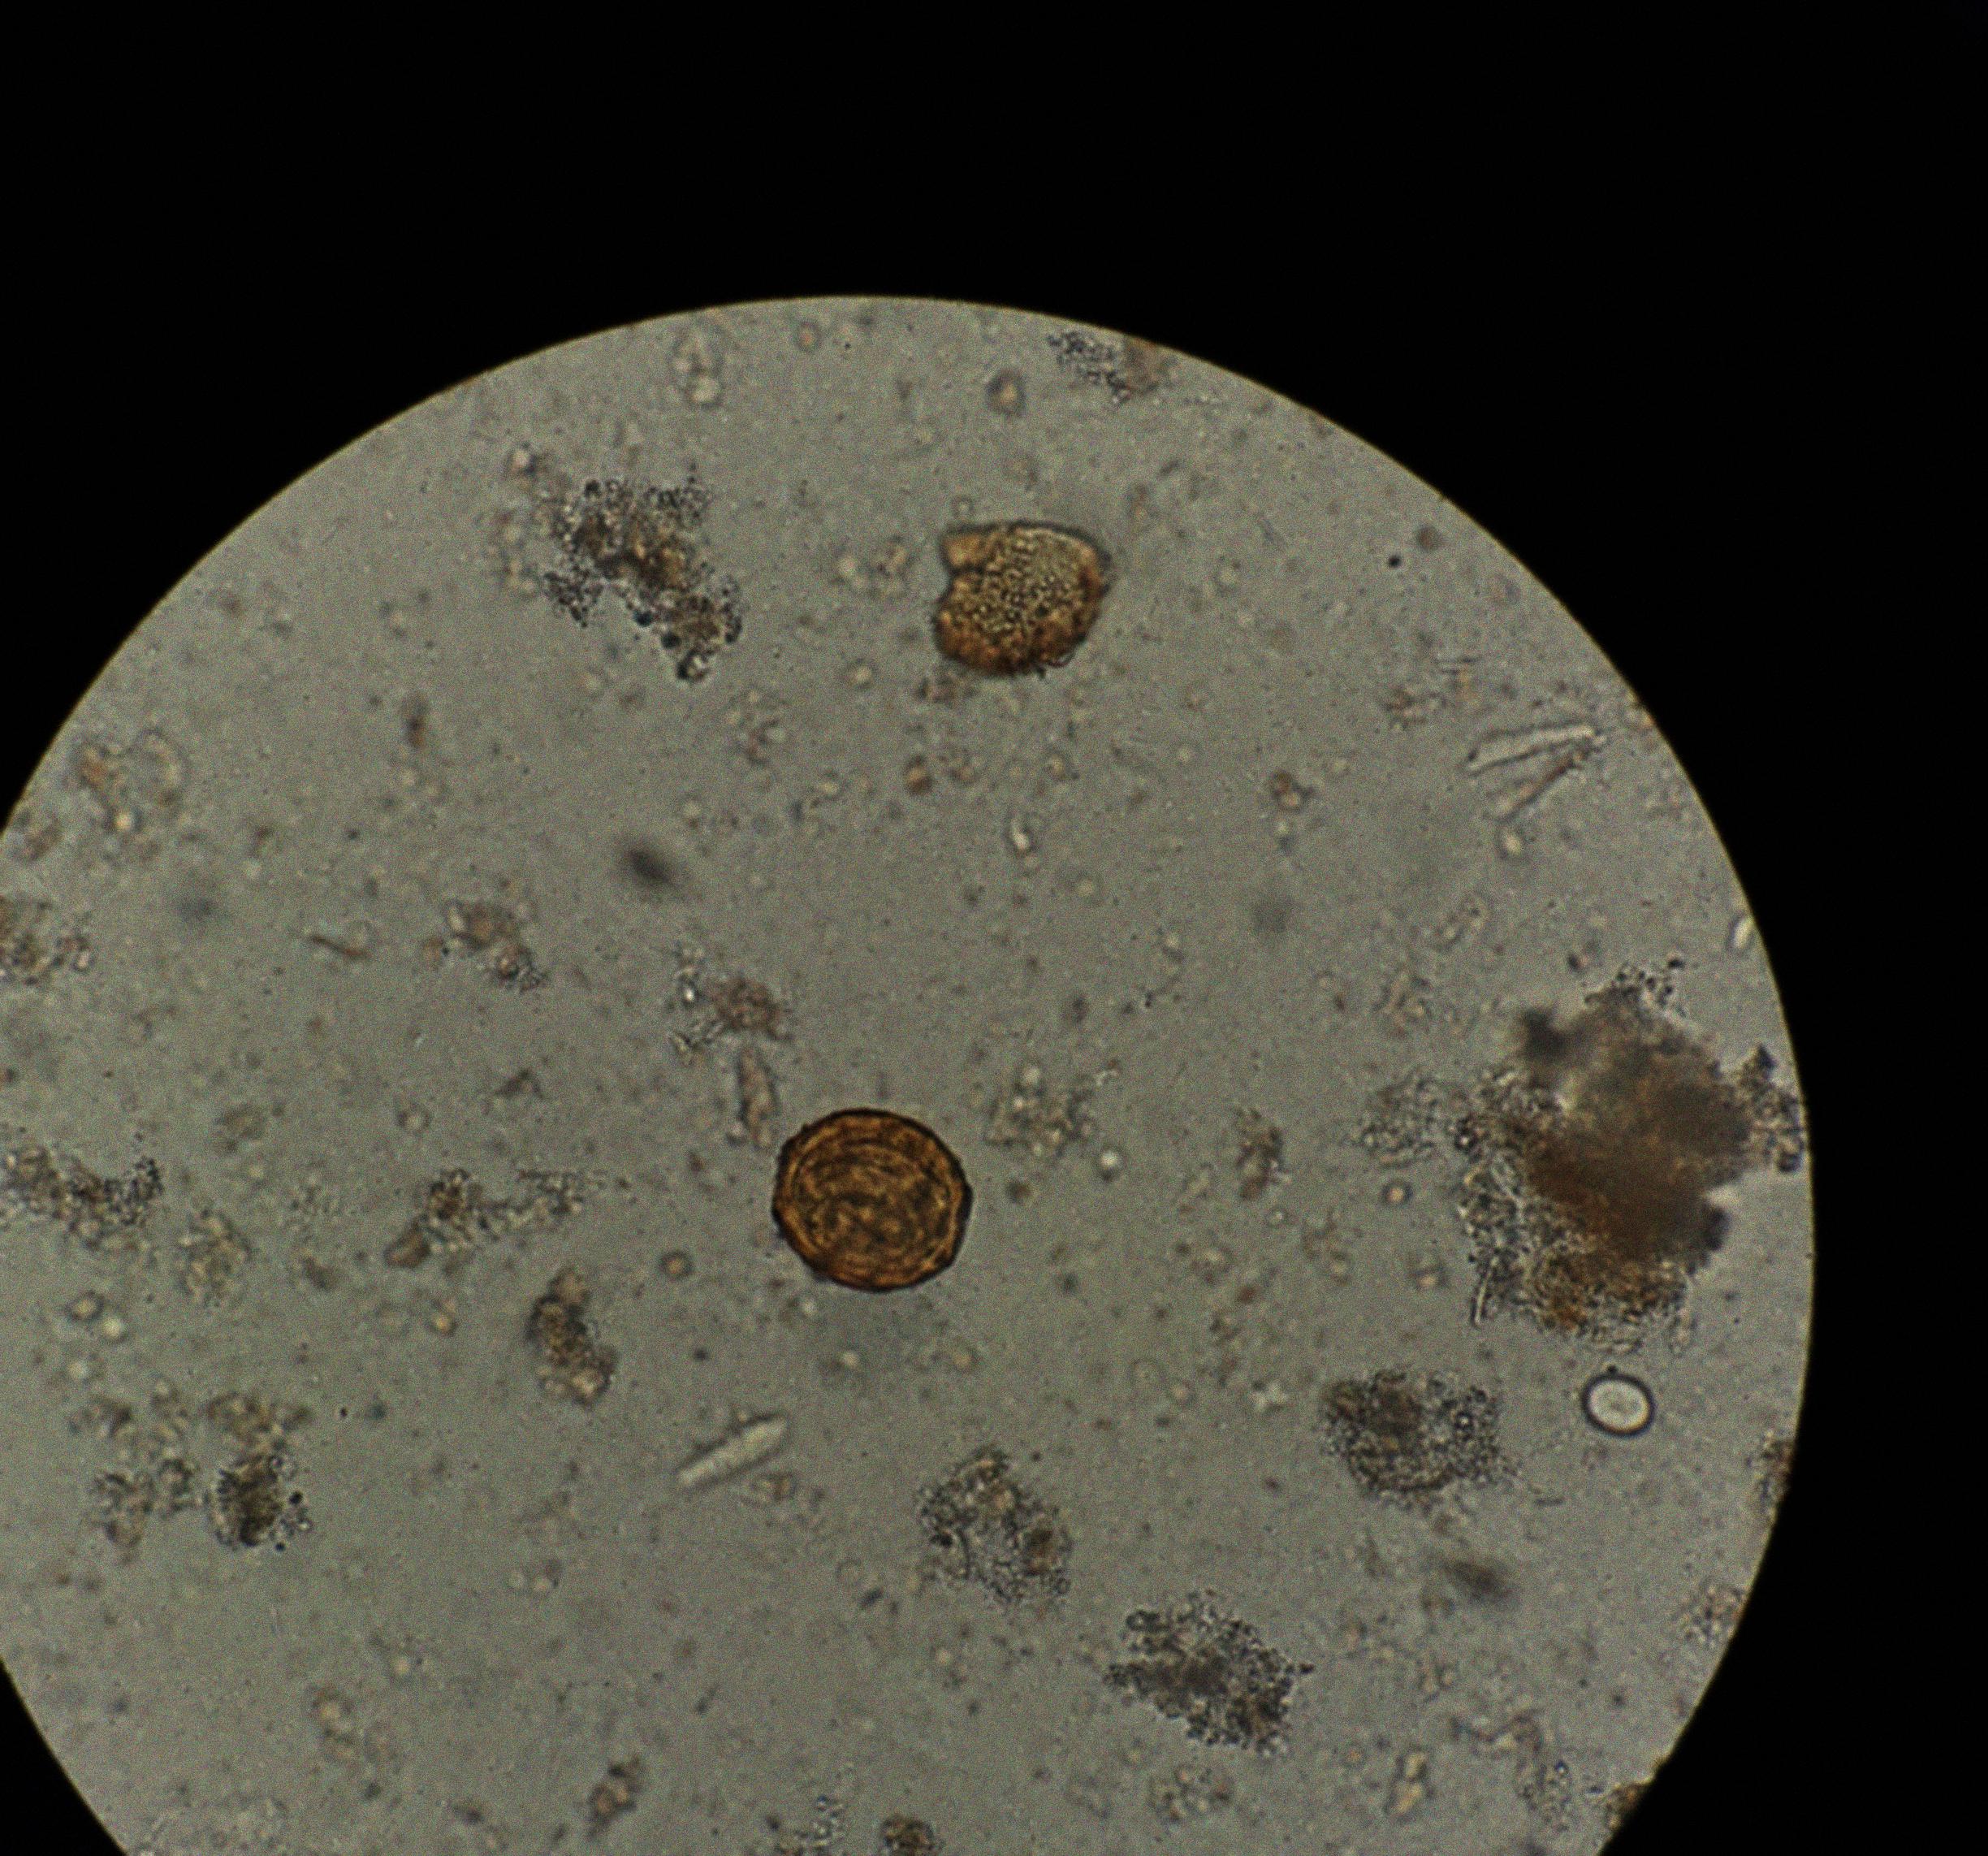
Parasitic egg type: Ascaris lumbricoides